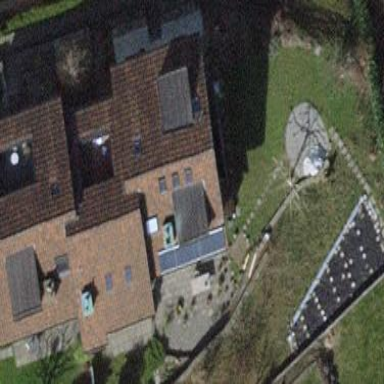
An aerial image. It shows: Terrace building with gabled roof.